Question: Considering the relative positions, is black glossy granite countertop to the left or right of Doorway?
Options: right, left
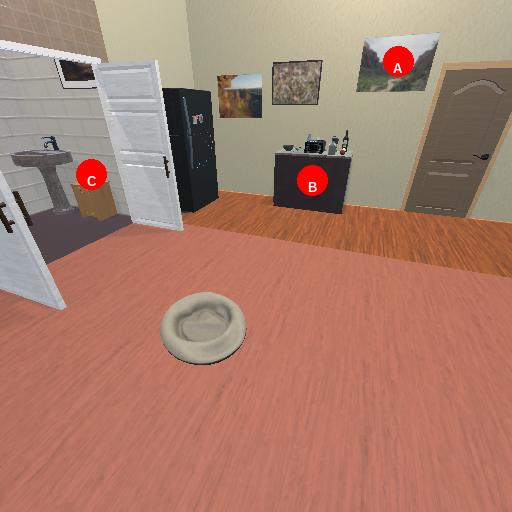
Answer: right